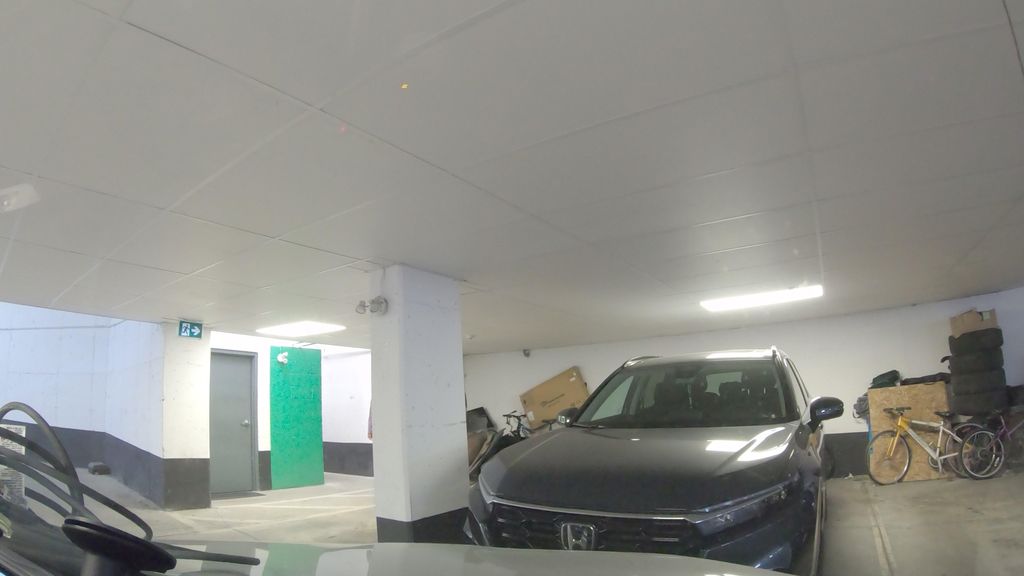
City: toronto